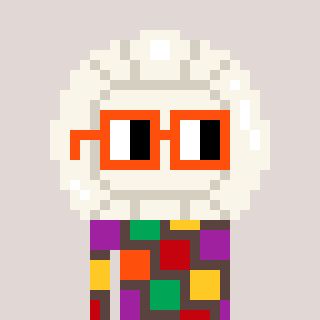
a pixel art character with square orange glasses, a volleyball-shaped head and a darkbrown-colored body on a warm background